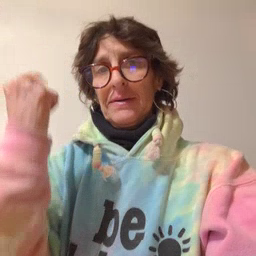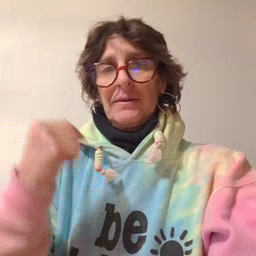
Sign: black